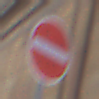
Verkehrszeichen: VerbotDerEinfahrt
Umgebung: Outdoor, Urban
Tageszeit: Midday
Wetter: Overcast
Licht: Natural
Jahreszeit: NotSpecified
Kontrast: LowContrast